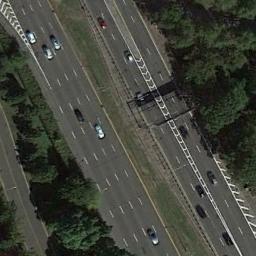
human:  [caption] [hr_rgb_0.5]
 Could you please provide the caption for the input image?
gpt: There are several cars on the highway .

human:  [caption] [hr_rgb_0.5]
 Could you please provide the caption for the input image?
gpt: There are large green forests around the freeway and there are many cars on the freeway .

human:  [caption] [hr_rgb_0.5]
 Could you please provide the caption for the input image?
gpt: The freeway goes through the forest with some cars .

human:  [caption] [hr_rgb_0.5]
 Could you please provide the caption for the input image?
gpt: Some straight freeways go through the green belt and some cars are driving on the freeway .

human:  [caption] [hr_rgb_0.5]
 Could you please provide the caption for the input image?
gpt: There are some green trees beside the freeway .